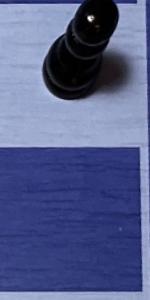
Label: Empty